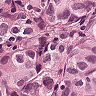
Metastatic tissue present: yes